Question: I have an fieldname called has_Amenities. This fieldname can take one, two, three, four, or five values at same time.
The values are water, electricity, pets, Full hookup, All
- If has_Amenities = "electricity", then show electricity icon but also show blank icons for pets, full hookup and water tap.- If has_Amenities = "pets", show pets icon as well as blank icons for electricity, full hookup and water- If has_Amenities = "water", show water icon and also show blank icons for pets, full hookup and electricity.- If has_Amenities = "full", show full hookup icon and also show blank icons for pets, water and electricity.- If has_Amenities = "All", then it means it has electricity, water, full hookup and pets. Show all four icons.
We are using gridview and gridview control id is gridview1.
The code below works by displaying just one value - Electricity.
'''
<asp:TemplateField HeaderText="Facility Has">
<ItemTemplate>
<asp:Image ID="ImageDetailItem" width="22" height="22" ImageUrl='<%# IIF(CONVERT.ToString(Eval("has_Amenities")) = "Electricity", "~/images/icon_amps_50.gif", Eval("location","~/images/icon_waterfront_no.gif")) %>' runat="server" />
</ItemTemplate>
</asp:TemplateField>
'''
This is not the correct solution.
How do I use all the IF conditions mentioned above and how do I show all four icons in one cell?
Below is an image of how they are laid out.

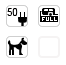
Answer: I did similar things in asp.net webforms using c# like this (i hope VB is not much different)
'''
<asp:TemplateField>
<ItemTemplate>
<asp:Image runat="server" ImageUrl="<%# ProtectedIsVisible(Item.HasAmenties,"Electricity")? "~/electricity.gif":"~/blank.gif" %>"/>
<asp:Image ID="Image1" runat="server" ImageUrl="<%# ProtectedIsVisible(Item.HasAmenties,"Pets")? "~/pets.gif":"~/blank.gif" %>"/>
<asp:Image ID="Image2" runat="server" ImageUrl="<%# ProtectedIsVisible(Item.HasAmenties,"Water")? "~/water.gif":"~/blank.gif" %>"/>
</ItemTemplate>
</asp:TemplateField>
'''
The page class had protected method,containing all logic
'''
protected bool ProtectedIsVisible(string[] values,string tag)
'''
And I used ItemType property of GridView, set to strongly typed model class,something like
'''
class Model{ public string[] HasAmenties {get;set; }
<asp:GridView ItemType="MyApplication.Model" runat="server" ID="MyGridView">
'''